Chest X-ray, PA view. Patient: 59 years old, sex F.
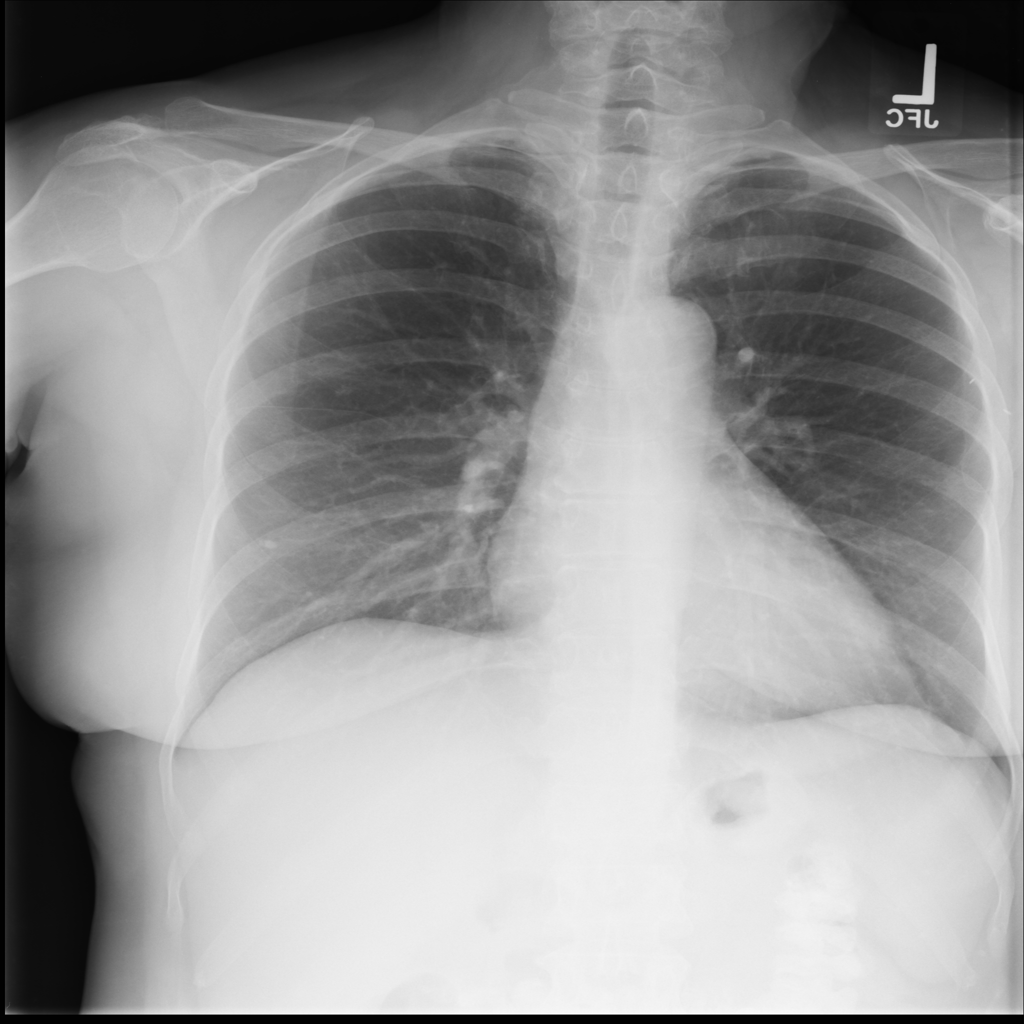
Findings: Nodule